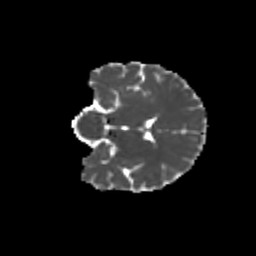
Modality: MD
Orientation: coronal
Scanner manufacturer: siemens
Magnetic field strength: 3 T
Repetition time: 9.2 s
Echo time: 0.084 s